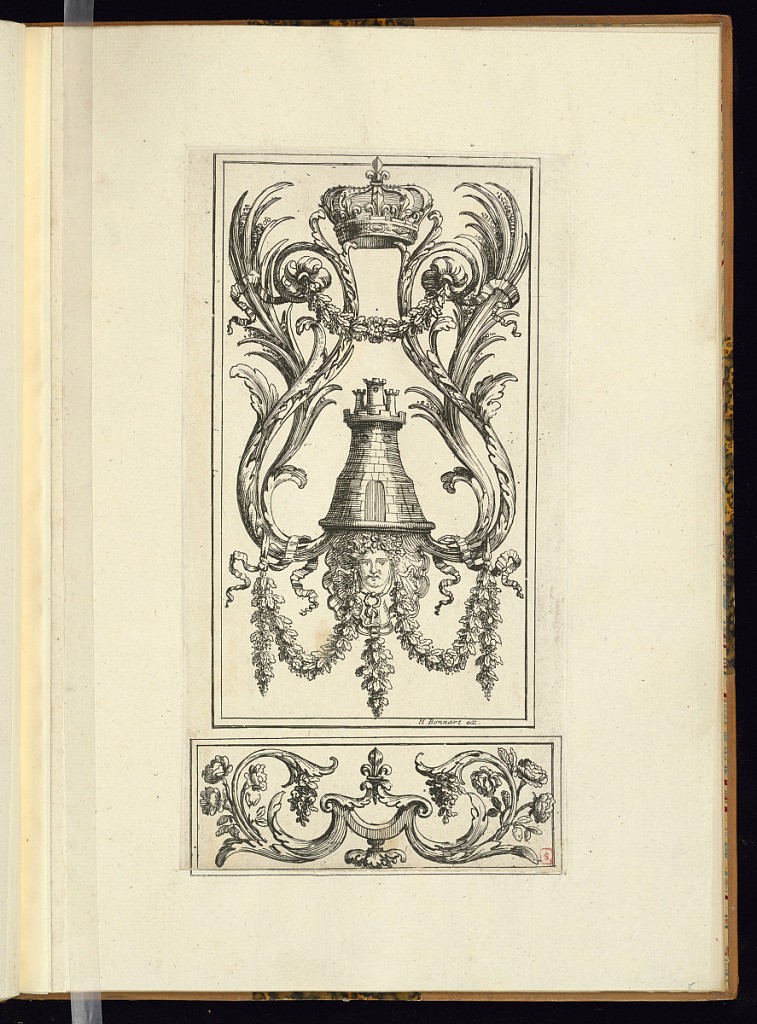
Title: Panel and Frieze Design
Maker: Philippe, I Caffieri, French, 1634 – 1716
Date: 1670–1700
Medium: Etching on laid paper
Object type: Print
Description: Designs for a vertical panel and a horizontal panel below featuring royal emblems including a French royal crown with fleurs-de-lys, a tower supporting three smaller towels, a mascaron (mask), festoon of leaves, ribbons, palm leaves, rosettes, scrolling acanthus leaves, and flowers. The plate is signed.